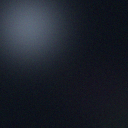
Screen state: off